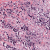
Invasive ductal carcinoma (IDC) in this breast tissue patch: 1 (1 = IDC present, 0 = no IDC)